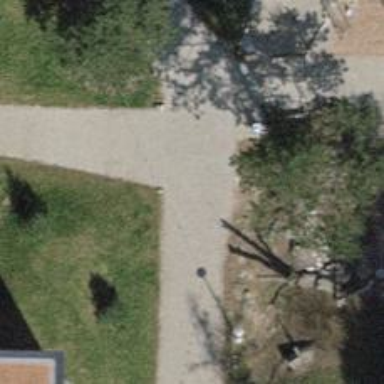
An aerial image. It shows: Footway made of paving stones.